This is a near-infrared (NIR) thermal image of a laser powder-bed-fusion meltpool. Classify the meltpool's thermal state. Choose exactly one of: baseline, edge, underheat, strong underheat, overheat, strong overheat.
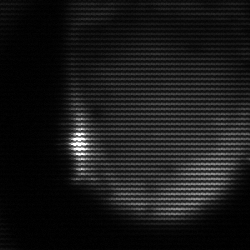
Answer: edge